七年级 · 度量几何学
如图, 是某住宅的平面结构示意图, 图中标注了有关尺寸 (墙体厚度忽略不计, 单位: 米), 解答下列问题:

(1) 用含 $x, y$ 的式子表示地面总面积;

（2）当 $x=4, y=2$ 时, 如果铺 1 平方米地砖的费用为 20 元，那么地面铺地砖的费用是多少元?
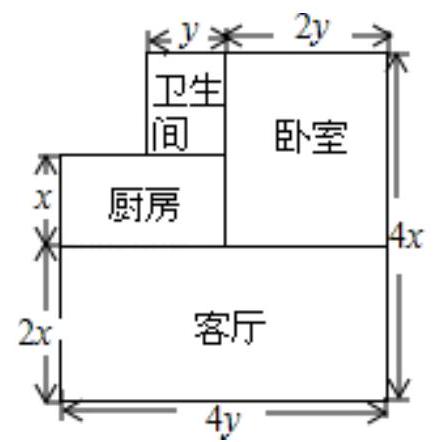
答案: (1) 解: 由题意得: 客厅的面积为: $8 x y\left(\right.$ 米 $\left.^{2}\right)$, 厨房的面积为: $x \times 2 y=2 x y\left(\right.$ 米$\left.^{2}\right)$, 卧室的面积为: $2 \mathrm{x} \times 2 \mathrm{y}=4 \mathrm{xy}\left(\right.$ 米 $\left.^{2}\right)$, 卫生间的面积为: $\mathrm{xy}\left(\right.$ 米 $\left.^{2}\right)$,

$\therefore$ 地面总面积为: $8 x y+2 x y+x y+4 x y=15 x y\left(~^{2}\right)$.

（2）解：当 $x=4, y=2$ 时,地面总面积为: $15 \times 4 \times 2=120\left(\right.$ 米 $\left.^{2}\right)$;

$\therefore$ 地面铺地砖的费用为: $120 \times 20=2400 （$ 元 $).$

答: 地面铺地砖的费用为 2400 元.